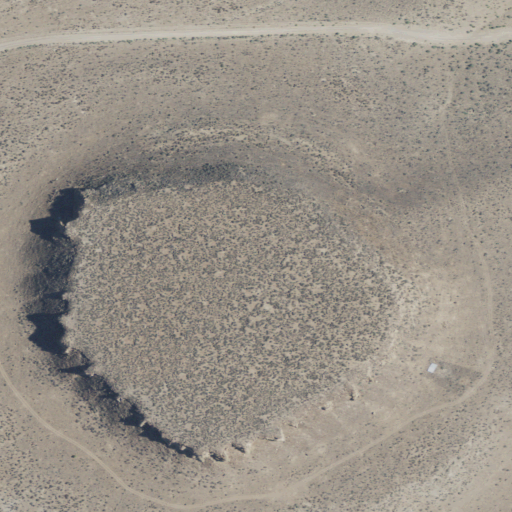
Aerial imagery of mountain in Oregon named Doughnut Mountain containing shrub and grassland